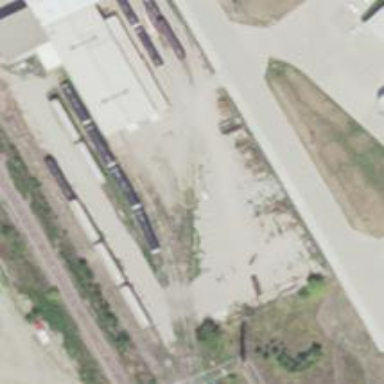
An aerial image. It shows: Railway yard in service.